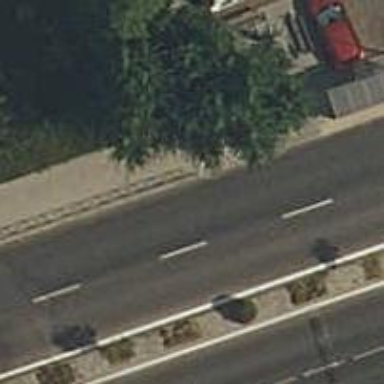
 serving as platform for public transportation."